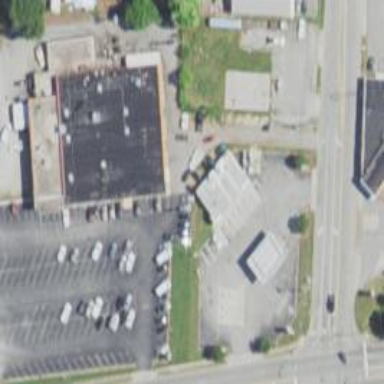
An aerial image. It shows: Convenience shop.